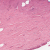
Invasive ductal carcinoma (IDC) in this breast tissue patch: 0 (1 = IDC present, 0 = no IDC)